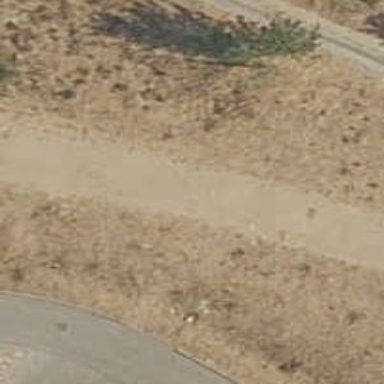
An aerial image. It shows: Dirt footway.